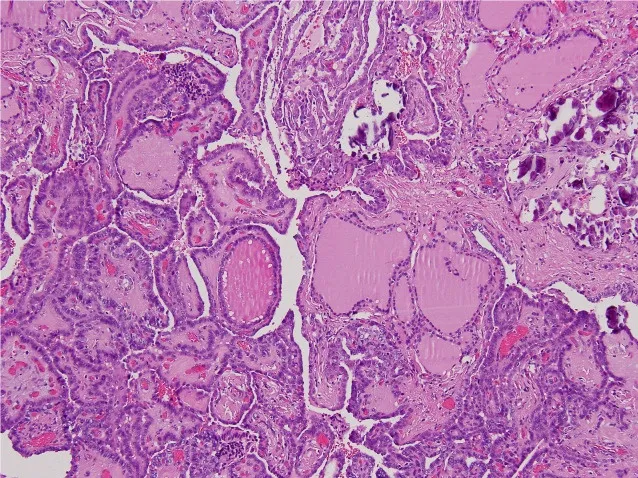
The histological exam disclosed multifocal, bilateral, classic PTC.
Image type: pathology (h&e)